Question: Source Code aspx page:
'''
<script type="text/javascript" src="http://maps.googleapis.com/maps/api/js?sensor=false"></script>
<script type="text/javascript">
function loadData(e) {
e.preventDefault();
var ltlng = [];
$.ajax({
type: "POST",
contentType: "application/json; charset=utf-8",
url: "Default.aspx/getData",
dataType: "json",
success: function (data) {
$(data.d).each(function (index, item) {
var firstValue = parseFloat(item.FirstValue).toFixed(2);
var secondValue = parseFloat(item.SecondValue).toFixed(2);
ltlng.push(new google.maps.LatLng(firstValue, secondValue));
});
},
error: function () {
alert("Error");
}
});
//alert("Test");
markicons(ltlng);
}
var map; var infowindow;
function InitializeMap() {
var latlng = new google.maps.LatLng(40.756, -73.986);
var myOptions =
{
zoom: 5,
center: latlng,
mapTypeId: google.maps.MapTypeId.ROADMAP
};
map = new google.maps.Map(document.getElementById("map"), myOptions);
}
function markicons(ltlng) {
InitializeMap();
map.setCenter(ltlng[0]);
for (var i = 0; i <= ltlng.length; i++) {
if (ltlng[i] != undefined) {
marker = new google.maps.Marker({
map: map,
position: ltlng[i]
});
alert(ltlng[i]);
(function (i, marker) {
google.maps.event.addListener(marker, 'click', function () {
if (!infowindow) {
infowindow = new google.maps.InfoWindow();
}
infowindow.setContent("Message" + i);
infowindow.open(map, marker);
});
})(i, marker);
}
else {
}
}
}
window.onload = loadData;
</script>
<div id="map" style="width: 800px; height: 500px;">
</div>
'''
Source Code for C#:
'''
[WebMethod]
public static object getData()
{
var obj = new { FirstValue = 17.22, SecondValue = 78.28 };
var objList = (new[] { obj }).ToList();
objList.Add(new { FirstValue = 13.5, SecondValue = 79.2 });
objList.Add(new { FirstValue = 15.24, SecondValue = 77.16 });
return objList;
}
'''
I am getting the result like this,

Tested Browser : Google Chrome. Please suggest me how can i resolve from this error.
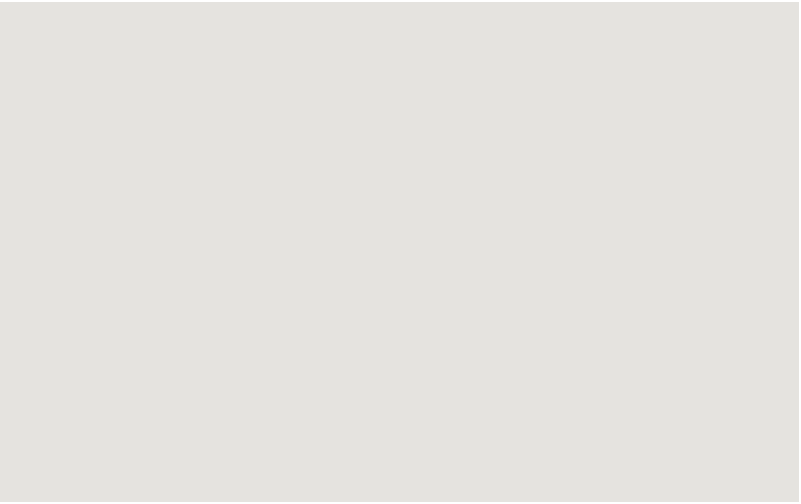
Answer: You are calling your markicons(ltlng); method after you initialize your ajax request for the data.
You need to call this method AFTER you have got your data back.
Example:
'''
success: function (data) {
$(data.d).each(function (index, item) {
var firstValue = parseFloat(item.FirstValue).toFixed(2);
var secondValue = parseFloat(item.SecondValue).toFixed(2);
ltlng.push(new google.maps.LatLng(firstValue, secondValue));
});
// Call method here.
markicons(ltlng);
},
'''